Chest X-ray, AP view. Patient: 43 years old, sex F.
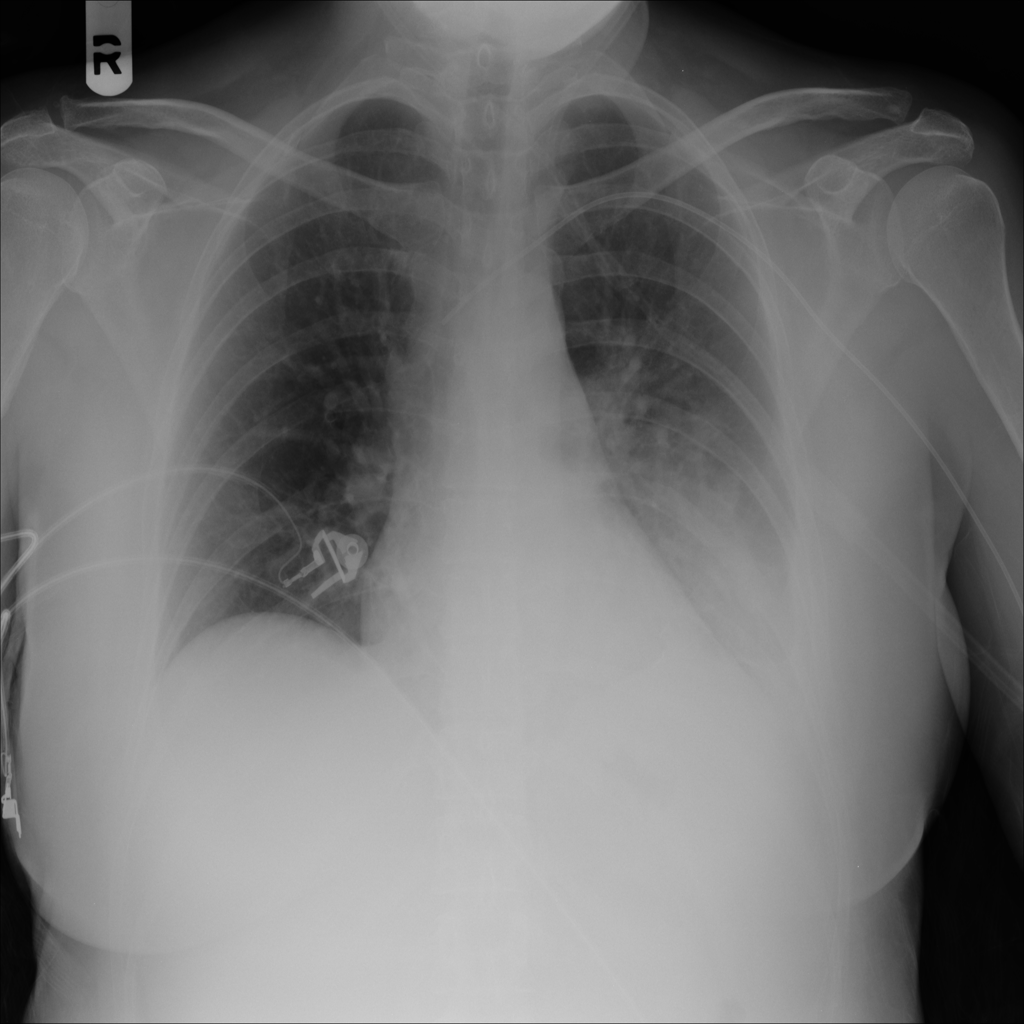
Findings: Effusion